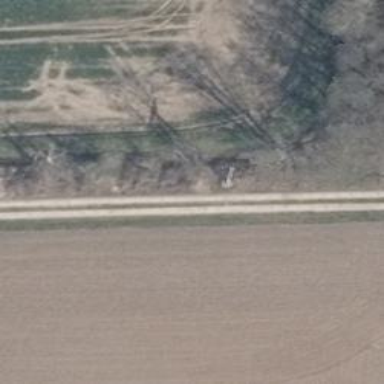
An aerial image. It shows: Minor power line with 3 cables.